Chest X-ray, PA view. Patient: 45 years old, sex F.
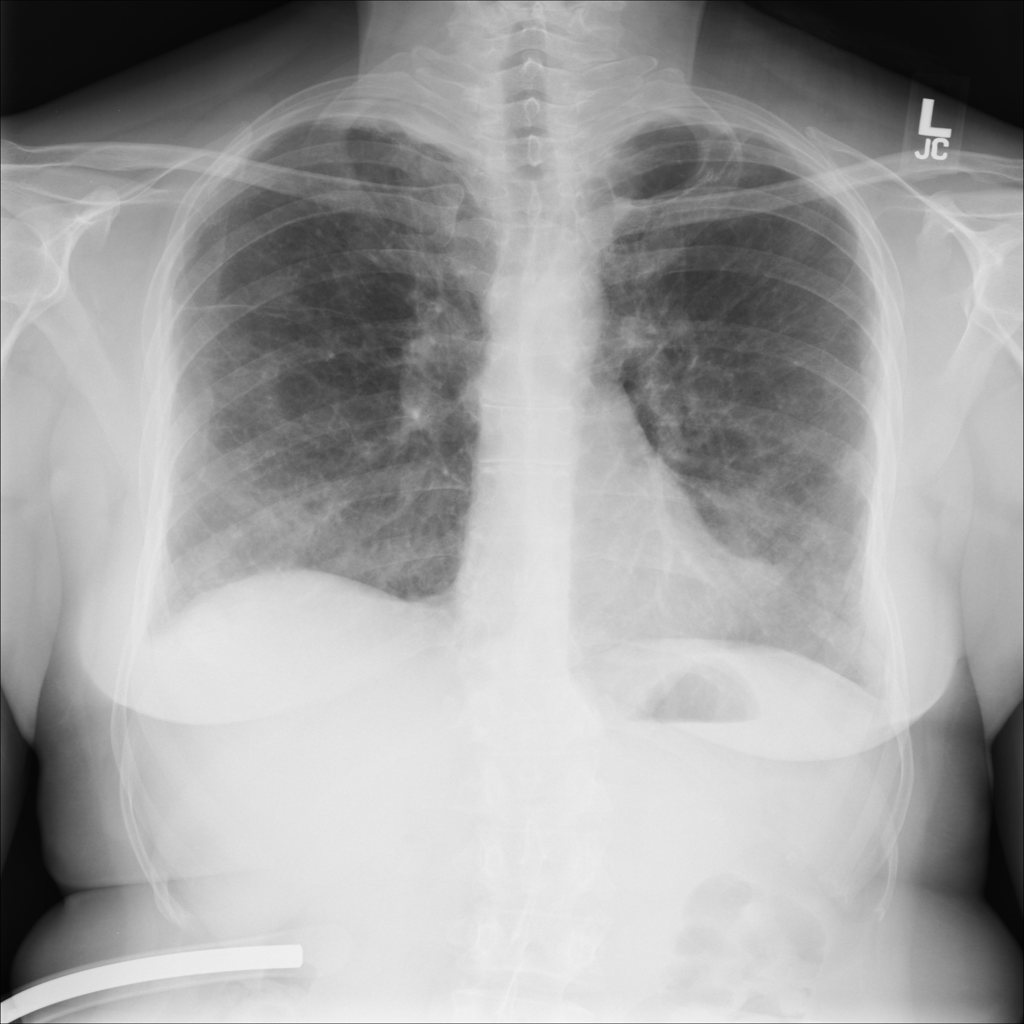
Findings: Fibrosis